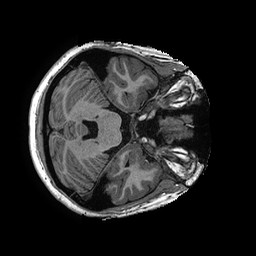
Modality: T1w
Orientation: axial
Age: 22
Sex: female
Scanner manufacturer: ge
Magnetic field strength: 3 T
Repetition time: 0.006952 s
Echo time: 0.00292 s